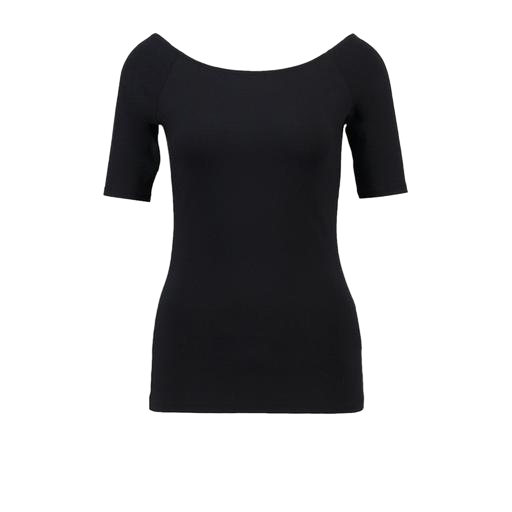
black petite boat-neck t-shirt only macy, black stretch boatneck tee, black elbow-sleeve boat-neck top only macy, white background